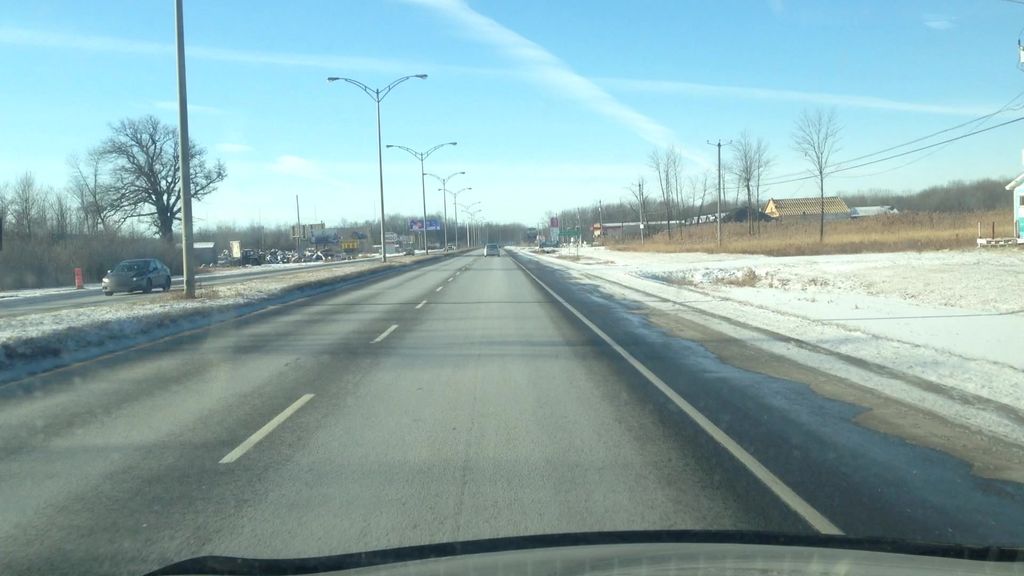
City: montreal